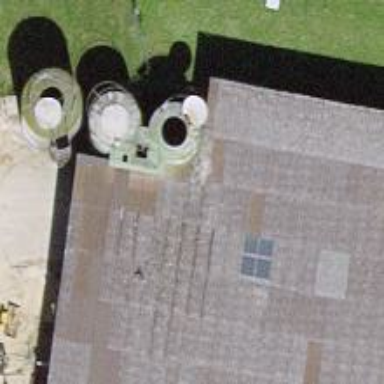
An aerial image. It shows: Silo.